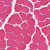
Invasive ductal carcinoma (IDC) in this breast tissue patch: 0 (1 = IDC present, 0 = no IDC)